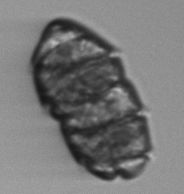
Label: Margalefidinium